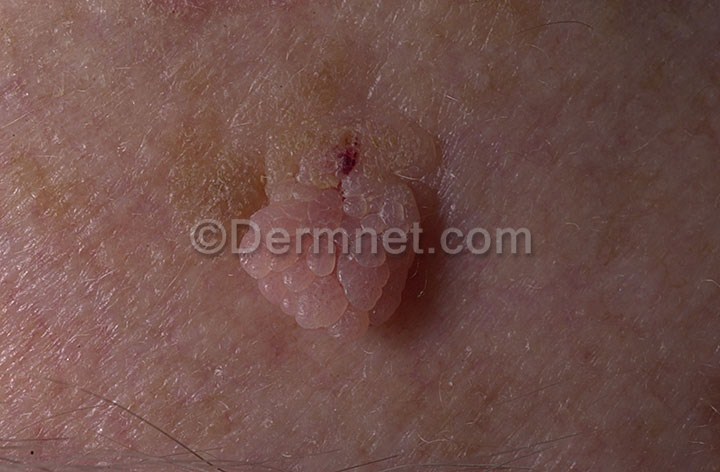
Disease: Warts Molluscum and other Viral Infections